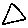
Label: triangle